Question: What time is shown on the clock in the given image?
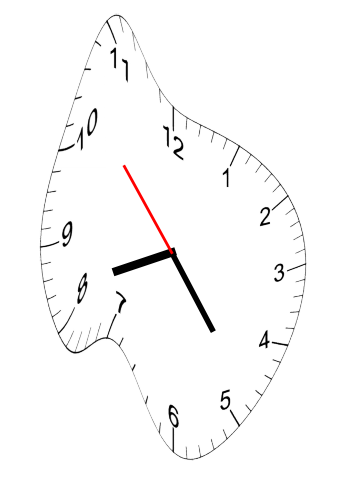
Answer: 08:23:53